Interaction volume radius: 5 \u00c5
Interaction volume height: 20 \u00c5
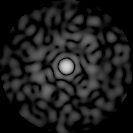
Disorder parameter: 0.8644